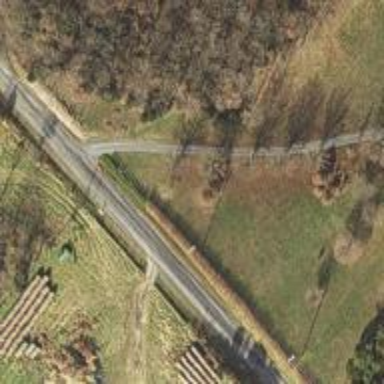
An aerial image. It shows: Driveway leading to service road.